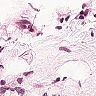
Metastatic tissue present: yes